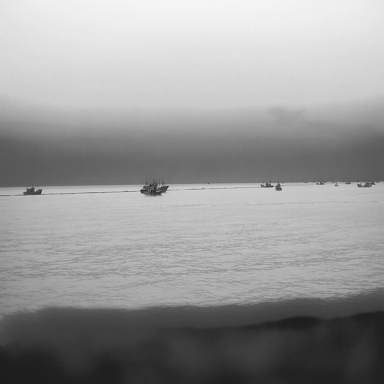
There are 11 bulk_carriers in the infrared image.